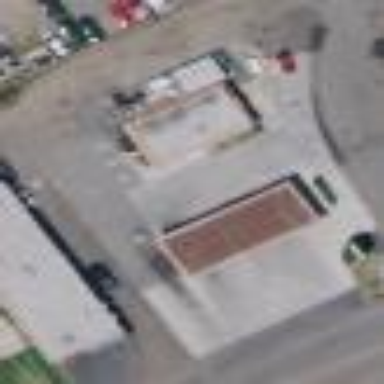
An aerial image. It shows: Fuel station.